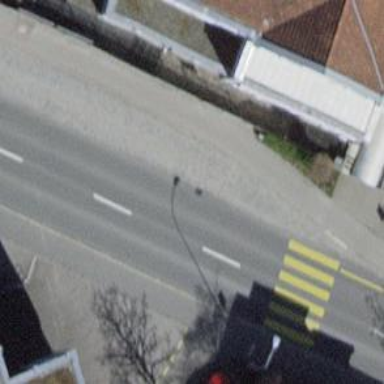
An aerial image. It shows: Public transport stop position.